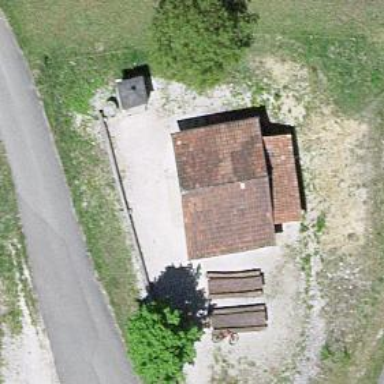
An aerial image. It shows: Cabin.